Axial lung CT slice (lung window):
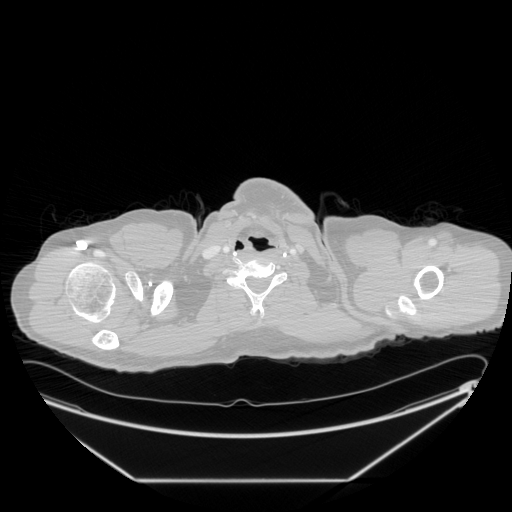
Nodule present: no